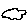
Label: cloud